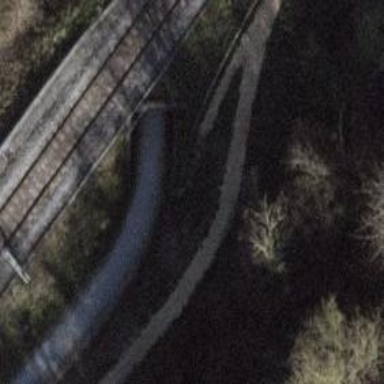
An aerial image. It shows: Tunnel passing through unpaved track with grade2 tracktype.